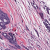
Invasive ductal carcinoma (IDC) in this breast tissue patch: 1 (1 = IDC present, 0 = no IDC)